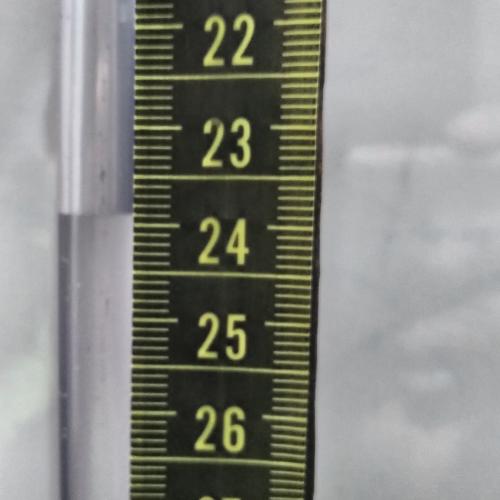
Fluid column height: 23.9 cm